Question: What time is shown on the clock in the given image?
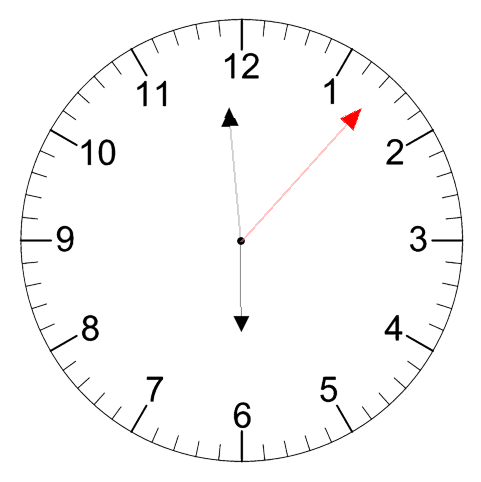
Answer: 05:59:07